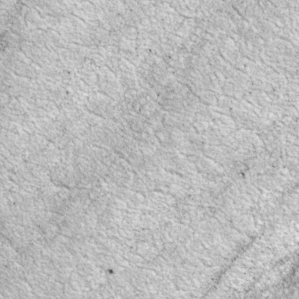
Label: non_frost